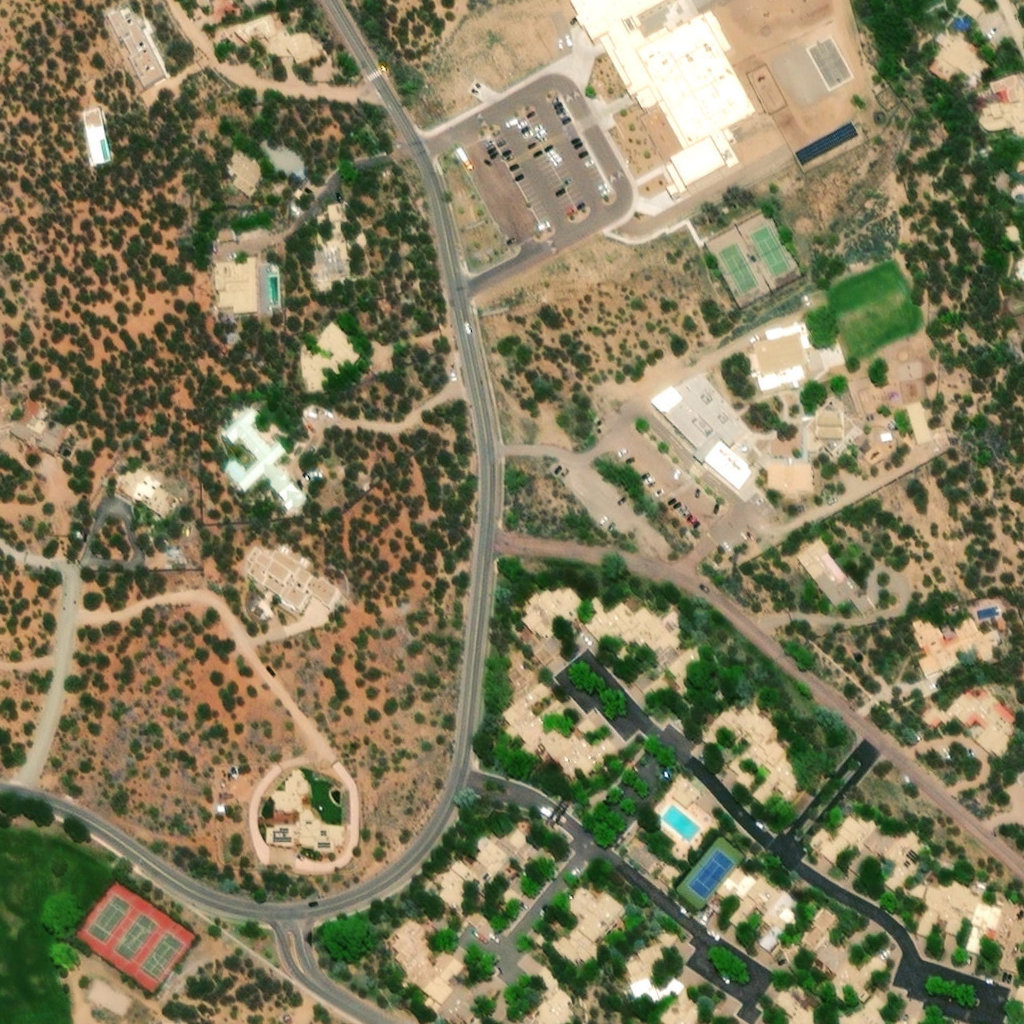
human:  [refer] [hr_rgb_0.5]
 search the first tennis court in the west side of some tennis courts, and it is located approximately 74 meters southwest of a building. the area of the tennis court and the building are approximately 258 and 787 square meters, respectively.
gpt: <box>[[8, 87, 13, 92, 0]]</box>

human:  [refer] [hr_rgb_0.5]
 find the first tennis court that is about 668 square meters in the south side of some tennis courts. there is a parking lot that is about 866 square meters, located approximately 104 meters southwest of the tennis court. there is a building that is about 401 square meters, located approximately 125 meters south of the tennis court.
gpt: <box>[[69, 21, 75, 29, 0]]</box>

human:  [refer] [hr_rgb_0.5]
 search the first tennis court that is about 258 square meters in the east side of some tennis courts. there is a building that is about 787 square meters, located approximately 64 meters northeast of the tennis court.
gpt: <box>[[13, 90, 18, 95, 0]]</box>

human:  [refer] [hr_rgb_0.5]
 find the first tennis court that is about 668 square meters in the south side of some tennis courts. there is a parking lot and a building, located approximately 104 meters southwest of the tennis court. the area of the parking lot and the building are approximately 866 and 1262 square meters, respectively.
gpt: <box>[[69, 21, 75, 29, 0]]</box>